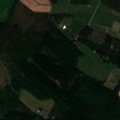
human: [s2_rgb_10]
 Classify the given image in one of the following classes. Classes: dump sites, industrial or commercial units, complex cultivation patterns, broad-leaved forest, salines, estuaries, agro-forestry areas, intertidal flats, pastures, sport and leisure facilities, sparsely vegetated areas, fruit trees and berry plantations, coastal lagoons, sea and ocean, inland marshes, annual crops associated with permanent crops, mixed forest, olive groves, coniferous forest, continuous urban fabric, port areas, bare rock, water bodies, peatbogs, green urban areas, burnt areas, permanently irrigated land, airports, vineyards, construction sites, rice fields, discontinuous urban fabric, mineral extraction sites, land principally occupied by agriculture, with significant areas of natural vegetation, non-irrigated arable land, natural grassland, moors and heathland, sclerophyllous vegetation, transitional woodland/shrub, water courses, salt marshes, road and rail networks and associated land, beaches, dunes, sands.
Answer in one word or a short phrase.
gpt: land principally occupied by agriculture, with significant areas of natural vegetation, coniferous forest, mixed forest